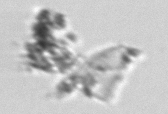
Label: detritus